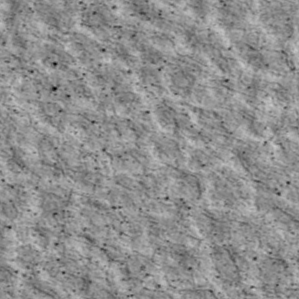
Label: non_frost